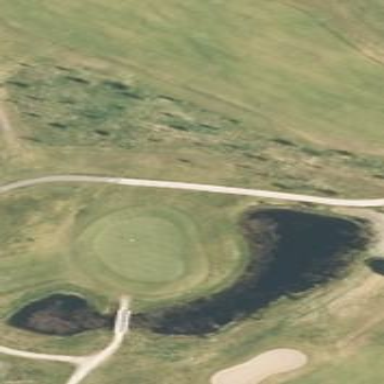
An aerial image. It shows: Water hazard on golf course. The hazard is natural water feature.